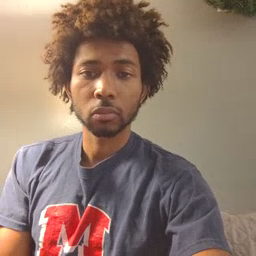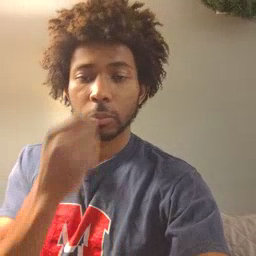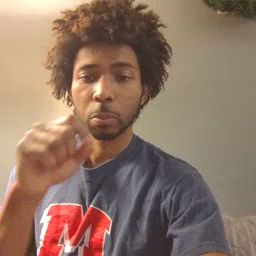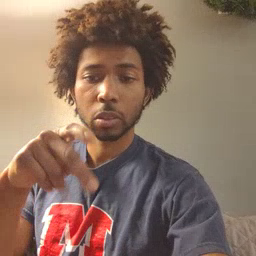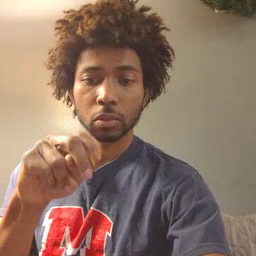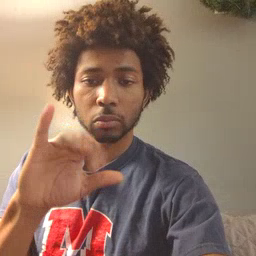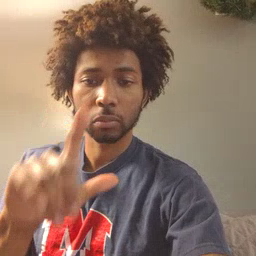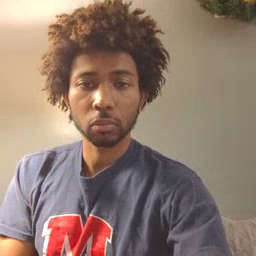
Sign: pencil